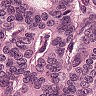
Metastatic tissue present: yes